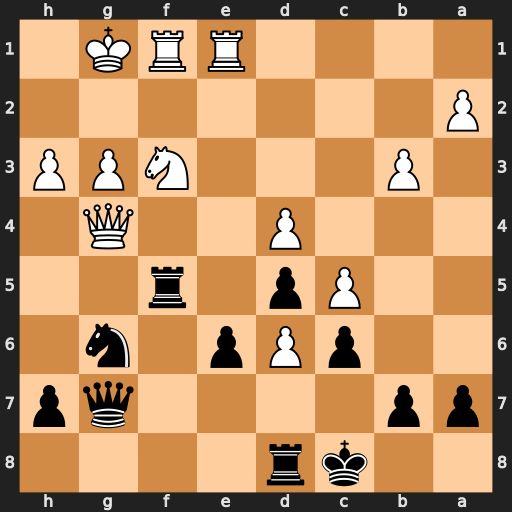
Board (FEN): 2kr4/pp4qp/2pPp1n1/2Pp1r2/3P2Q1/1P3NPP/P7/4RRK1
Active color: b
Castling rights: -
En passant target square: -
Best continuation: h5 Qxf5 exf5